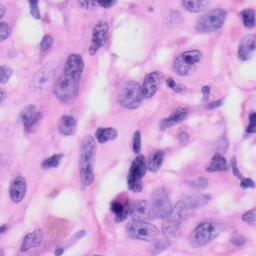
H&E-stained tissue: Skin